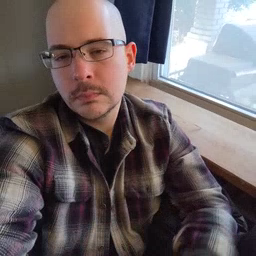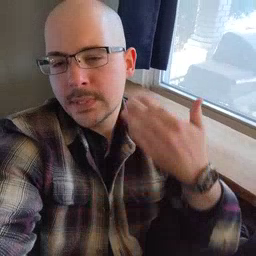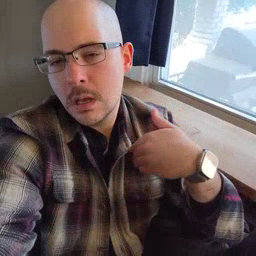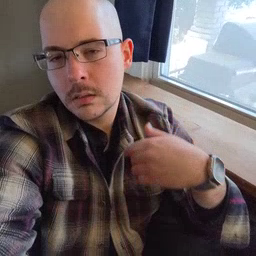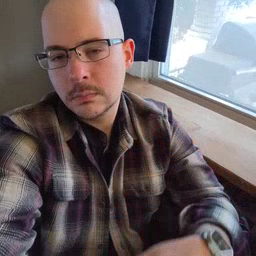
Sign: beside